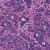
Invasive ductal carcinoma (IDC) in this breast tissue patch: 1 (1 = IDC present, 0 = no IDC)